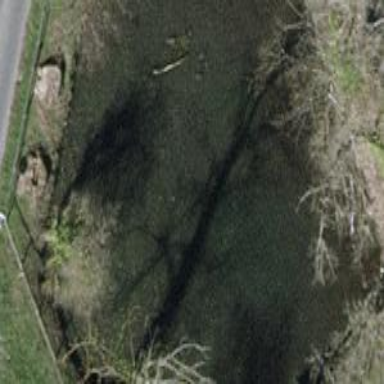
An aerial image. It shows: Pond with natural water.